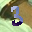
Label: 3